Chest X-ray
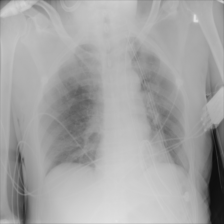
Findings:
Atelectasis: negative
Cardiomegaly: negative
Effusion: negative
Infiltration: negative
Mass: positive
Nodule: negative
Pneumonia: negative
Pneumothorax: negative
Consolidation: negative
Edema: negative
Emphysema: negative
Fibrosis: negative
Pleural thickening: negative
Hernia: negative